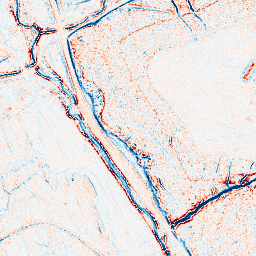
Category: edge_preserving
Decomposition family: anisotropic_diffusion
Decomposition parameters: iterations: 10
kappa: 50
gamma: 0.1
Upsampling method: regularized
Upsampling parameters: scale: 2
lambda_reg: 0.01
Upsampling scale: 2